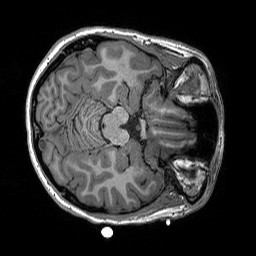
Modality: T1w
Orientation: axial
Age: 23
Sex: female
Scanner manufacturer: siemens
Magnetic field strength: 3 T
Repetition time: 2.3 s
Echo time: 0.00298 s